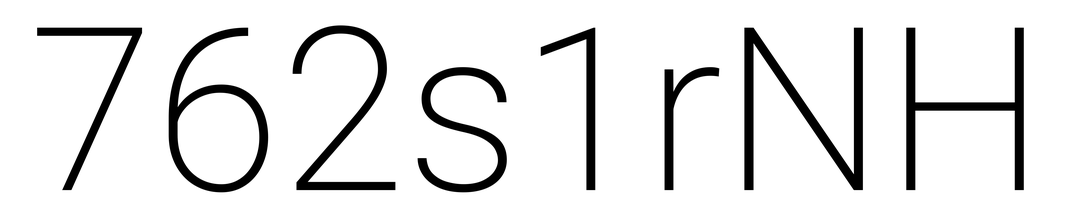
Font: Roboto_ExtraLight